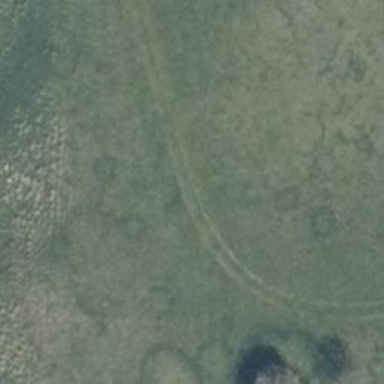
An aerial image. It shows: Grass track with grade4 surface.